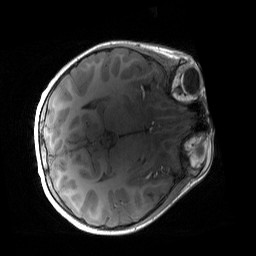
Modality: T1w
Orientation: axial
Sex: male
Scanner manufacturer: siemens
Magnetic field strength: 3 T
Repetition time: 1.9 s
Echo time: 0.00243 s